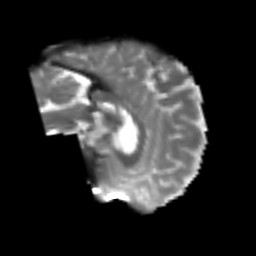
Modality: T2w
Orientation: sagittal
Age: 40
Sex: male
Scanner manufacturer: siemens
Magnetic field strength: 3 T
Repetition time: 4.987 s
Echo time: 0.0792 s